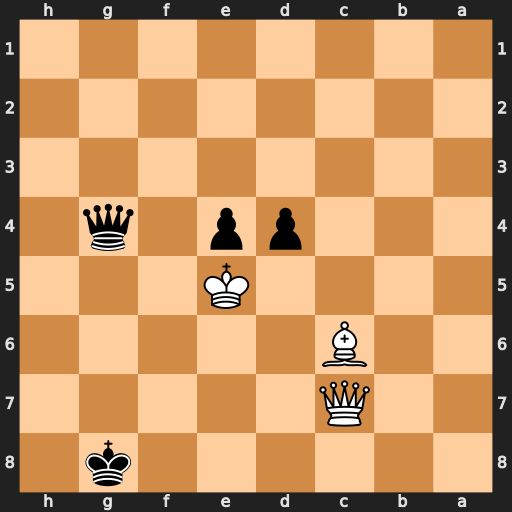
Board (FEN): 6k1/2Q5/2B5/4K3/3pp1q1/8/8/8
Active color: b
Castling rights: -
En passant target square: -
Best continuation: Qg3+ Kf6 Qxc7